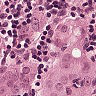
Metastatic tissue present: yes